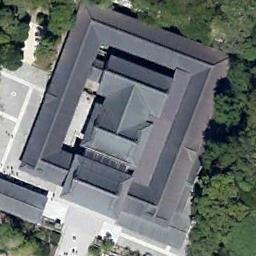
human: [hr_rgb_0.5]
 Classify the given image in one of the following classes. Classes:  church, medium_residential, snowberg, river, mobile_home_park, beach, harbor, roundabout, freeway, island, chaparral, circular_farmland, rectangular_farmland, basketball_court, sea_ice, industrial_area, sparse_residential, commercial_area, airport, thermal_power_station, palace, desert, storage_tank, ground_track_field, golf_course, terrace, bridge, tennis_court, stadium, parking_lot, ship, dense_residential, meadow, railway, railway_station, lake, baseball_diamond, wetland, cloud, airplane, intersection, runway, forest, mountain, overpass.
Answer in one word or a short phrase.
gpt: palace